Group 1:
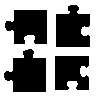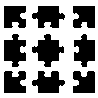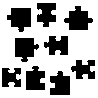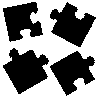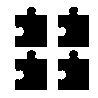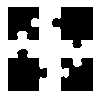
Group 2:
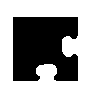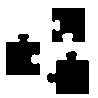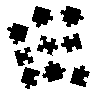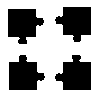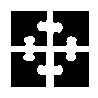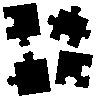
Rule separating the two groups: Jigsaw puzzle pieces can be assembled into a square vs. jigsaw puzzle pieces cannot be assembled into a square.
Concepts: imagined_motion, jigsaw_puzzle, motion, tiling
Comments: Although it takes time to check each individual example, the right answer is likely the first thing a person would think of upon seeing this.
Author: Aaron David Fairbanks